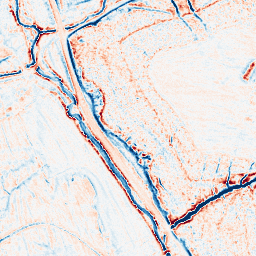
Category: edge_preserving
Decomposition family: anisotropic_diffusion
Decomposition parameters: iterations: 10
kappa: 100
gamma: 0.2
Upsampling method: quadratic
Upsampling parameters: scale: 2
Upsampling scale: 2